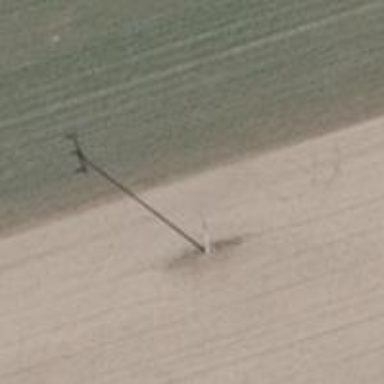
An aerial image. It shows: Power pole.